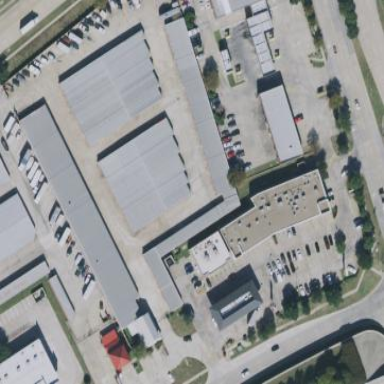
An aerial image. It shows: Warehouse building.